The image is a wavelet scalogram (time versus scale/frequency) of a rolling-element bearing's vibration signal. What is the most likely bearing condition (normal, inner_race, outer_race, ball)?
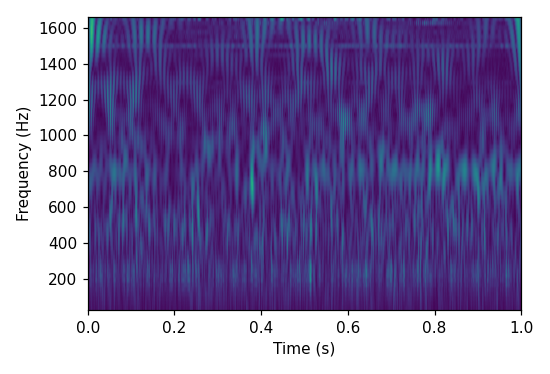
Answer: normal